Interaction volume radius: 5 \u00c5
Interaction volume height: 20 \u00c5
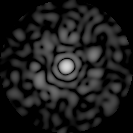
Disorder parameter: 0.8285